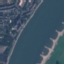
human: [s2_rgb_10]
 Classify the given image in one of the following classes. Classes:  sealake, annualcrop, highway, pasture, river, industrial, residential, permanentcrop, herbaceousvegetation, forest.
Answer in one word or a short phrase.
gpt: River